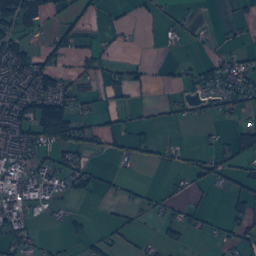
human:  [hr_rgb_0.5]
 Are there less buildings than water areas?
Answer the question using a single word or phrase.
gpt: no

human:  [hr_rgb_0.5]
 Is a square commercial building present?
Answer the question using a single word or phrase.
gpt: no

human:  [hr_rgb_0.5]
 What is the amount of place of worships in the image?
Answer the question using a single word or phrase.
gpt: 1

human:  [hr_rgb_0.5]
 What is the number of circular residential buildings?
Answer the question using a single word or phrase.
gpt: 4

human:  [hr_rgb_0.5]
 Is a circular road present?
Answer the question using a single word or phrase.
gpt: no

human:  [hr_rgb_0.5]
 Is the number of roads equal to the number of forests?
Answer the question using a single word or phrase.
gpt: no

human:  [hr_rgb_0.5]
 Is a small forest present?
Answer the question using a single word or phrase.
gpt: yes

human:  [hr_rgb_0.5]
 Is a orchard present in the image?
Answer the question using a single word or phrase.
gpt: yes

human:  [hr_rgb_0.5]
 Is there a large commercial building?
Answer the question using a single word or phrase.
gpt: yes

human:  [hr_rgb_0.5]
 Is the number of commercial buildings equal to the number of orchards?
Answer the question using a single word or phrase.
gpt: no

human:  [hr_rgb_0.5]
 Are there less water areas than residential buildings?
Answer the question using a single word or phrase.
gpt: yes

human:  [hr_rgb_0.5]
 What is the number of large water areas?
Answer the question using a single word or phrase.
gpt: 1

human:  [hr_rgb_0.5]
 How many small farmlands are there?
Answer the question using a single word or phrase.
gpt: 1

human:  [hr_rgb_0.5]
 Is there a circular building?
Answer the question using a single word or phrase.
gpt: yes

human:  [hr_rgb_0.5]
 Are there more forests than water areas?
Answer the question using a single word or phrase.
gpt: yes

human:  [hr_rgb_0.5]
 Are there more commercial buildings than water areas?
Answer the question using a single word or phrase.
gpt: yes

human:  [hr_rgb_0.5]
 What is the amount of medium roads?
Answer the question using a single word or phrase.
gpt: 0

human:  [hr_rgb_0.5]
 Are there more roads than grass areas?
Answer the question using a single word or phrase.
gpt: yes

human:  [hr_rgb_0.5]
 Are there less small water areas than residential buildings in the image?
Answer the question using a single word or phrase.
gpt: yes

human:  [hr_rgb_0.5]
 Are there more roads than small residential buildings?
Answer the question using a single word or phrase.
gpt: no

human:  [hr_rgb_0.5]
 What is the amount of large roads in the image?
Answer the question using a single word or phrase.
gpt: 0

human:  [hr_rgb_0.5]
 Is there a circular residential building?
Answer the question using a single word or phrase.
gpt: yes

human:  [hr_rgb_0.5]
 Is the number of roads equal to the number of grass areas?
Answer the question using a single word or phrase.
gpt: no

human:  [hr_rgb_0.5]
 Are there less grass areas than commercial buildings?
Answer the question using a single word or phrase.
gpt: no

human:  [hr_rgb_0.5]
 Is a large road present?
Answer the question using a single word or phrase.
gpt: no

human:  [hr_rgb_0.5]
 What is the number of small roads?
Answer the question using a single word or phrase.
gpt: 305

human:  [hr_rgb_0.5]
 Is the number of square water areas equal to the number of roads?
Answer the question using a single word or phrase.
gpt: no

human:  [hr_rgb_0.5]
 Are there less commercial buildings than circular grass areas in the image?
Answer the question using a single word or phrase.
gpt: no

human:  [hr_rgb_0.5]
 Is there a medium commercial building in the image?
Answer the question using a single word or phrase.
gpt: yes

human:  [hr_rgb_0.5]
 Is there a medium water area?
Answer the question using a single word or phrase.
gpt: yes

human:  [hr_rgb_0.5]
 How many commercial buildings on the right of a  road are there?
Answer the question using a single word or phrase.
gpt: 69

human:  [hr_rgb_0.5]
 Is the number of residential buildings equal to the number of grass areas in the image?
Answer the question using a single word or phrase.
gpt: no

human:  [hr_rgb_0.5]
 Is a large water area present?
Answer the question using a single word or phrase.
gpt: yes

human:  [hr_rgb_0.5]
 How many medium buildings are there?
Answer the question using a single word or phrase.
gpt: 26

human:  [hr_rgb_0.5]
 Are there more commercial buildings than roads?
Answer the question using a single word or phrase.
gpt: no

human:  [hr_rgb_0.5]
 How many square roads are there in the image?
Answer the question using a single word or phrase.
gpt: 0